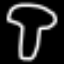
Label: mushroom